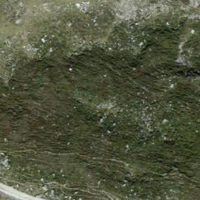
EUNIS habitat code: 31
Species observed at this site:
Galium anisophyllon
Schoenus nigricans
Saxifraga androsacea